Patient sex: M
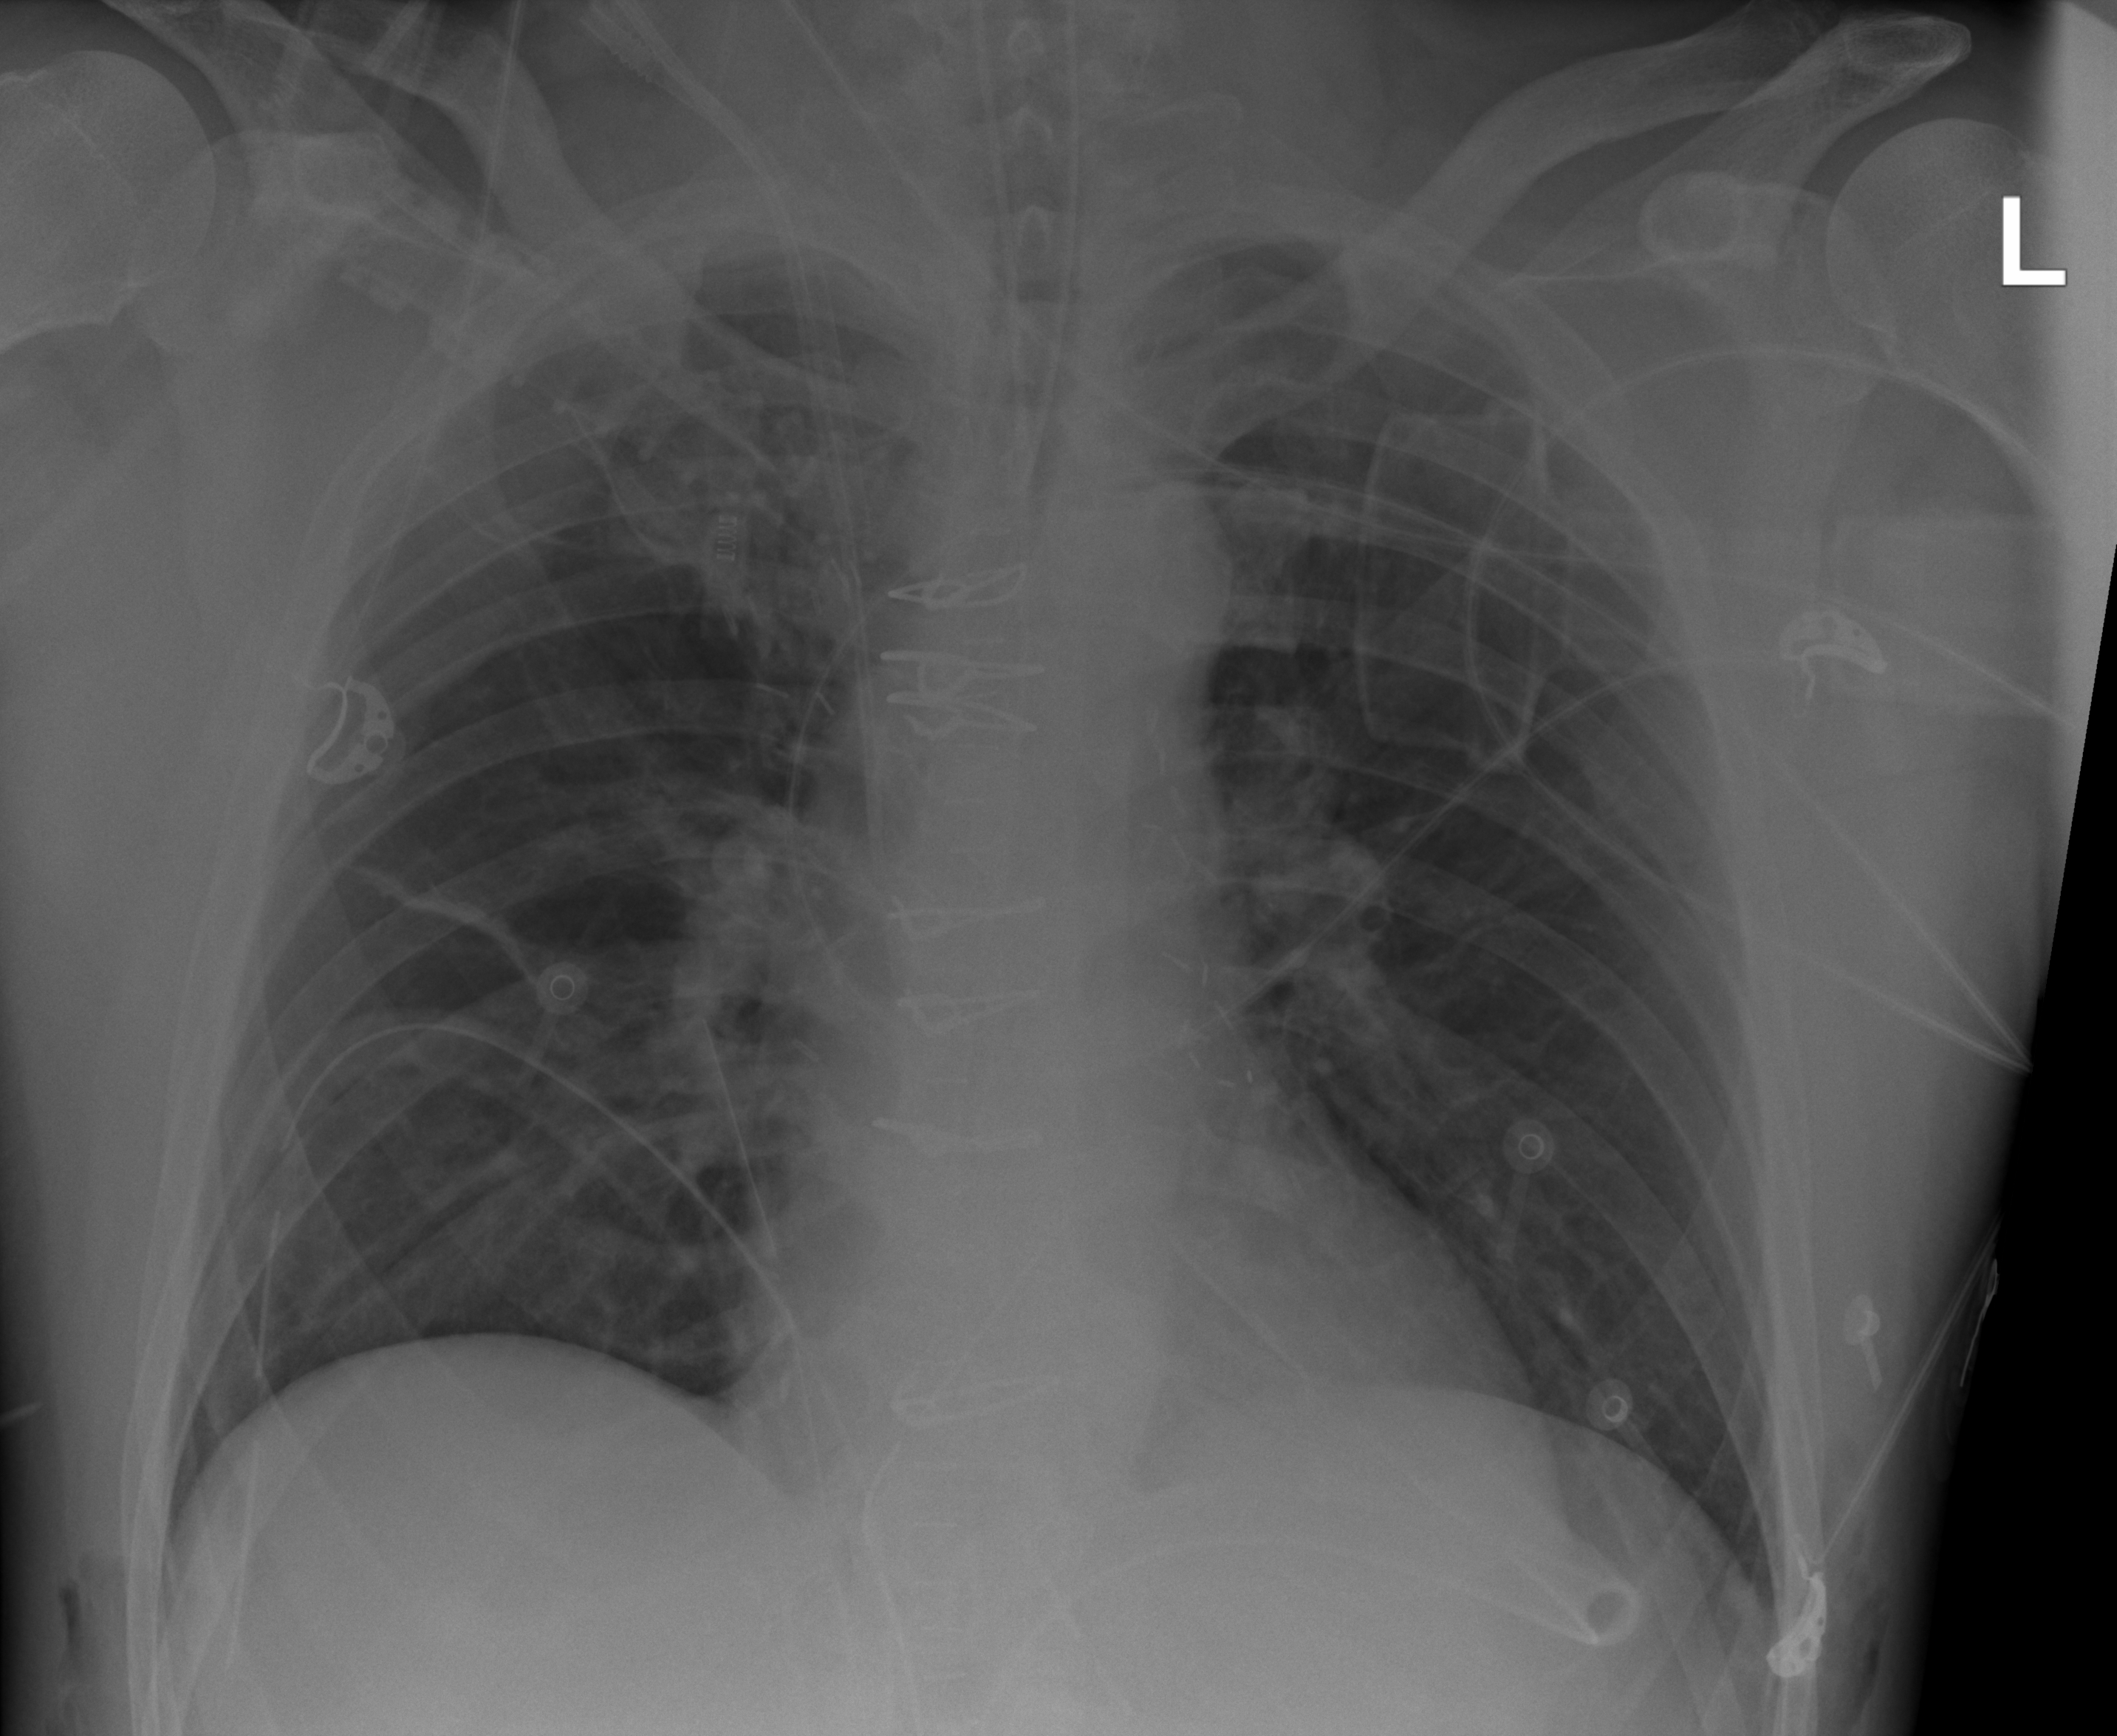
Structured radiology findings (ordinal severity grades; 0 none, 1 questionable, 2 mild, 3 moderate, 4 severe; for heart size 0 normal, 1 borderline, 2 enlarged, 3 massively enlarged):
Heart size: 0
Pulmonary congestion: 0
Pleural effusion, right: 0
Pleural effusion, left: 0
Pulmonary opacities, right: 0
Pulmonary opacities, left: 0
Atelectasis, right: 2
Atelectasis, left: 0